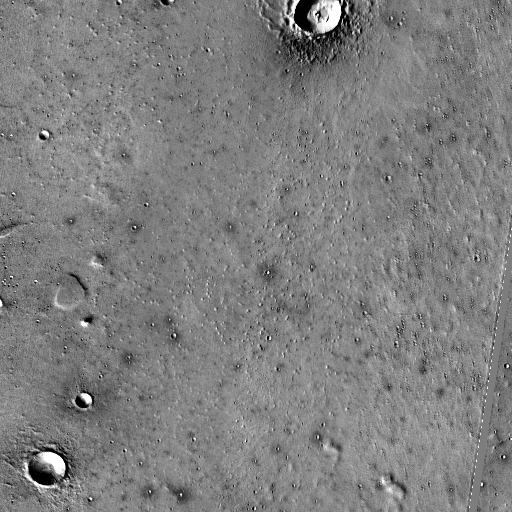
Crater classes present: Background, Other, Layered, Secondary